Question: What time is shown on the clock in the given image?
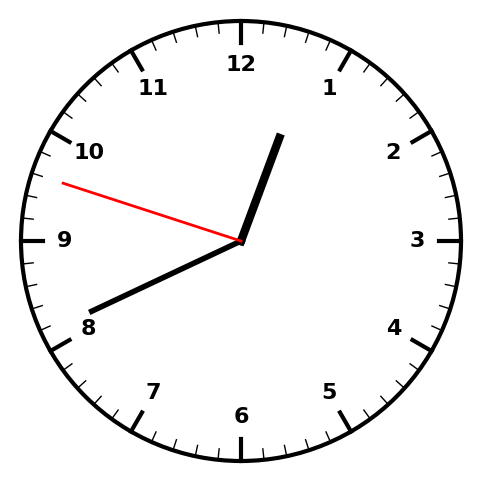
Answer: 12:40:48